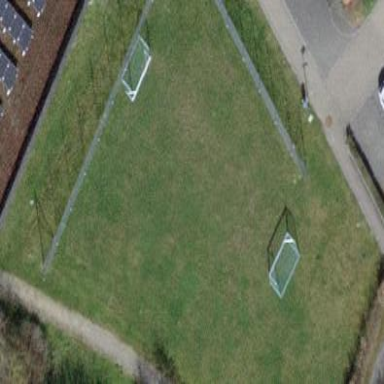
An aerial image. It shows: Grass pitch used for soccer.